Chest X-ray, PA view. Patient: 51 years old, sex M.
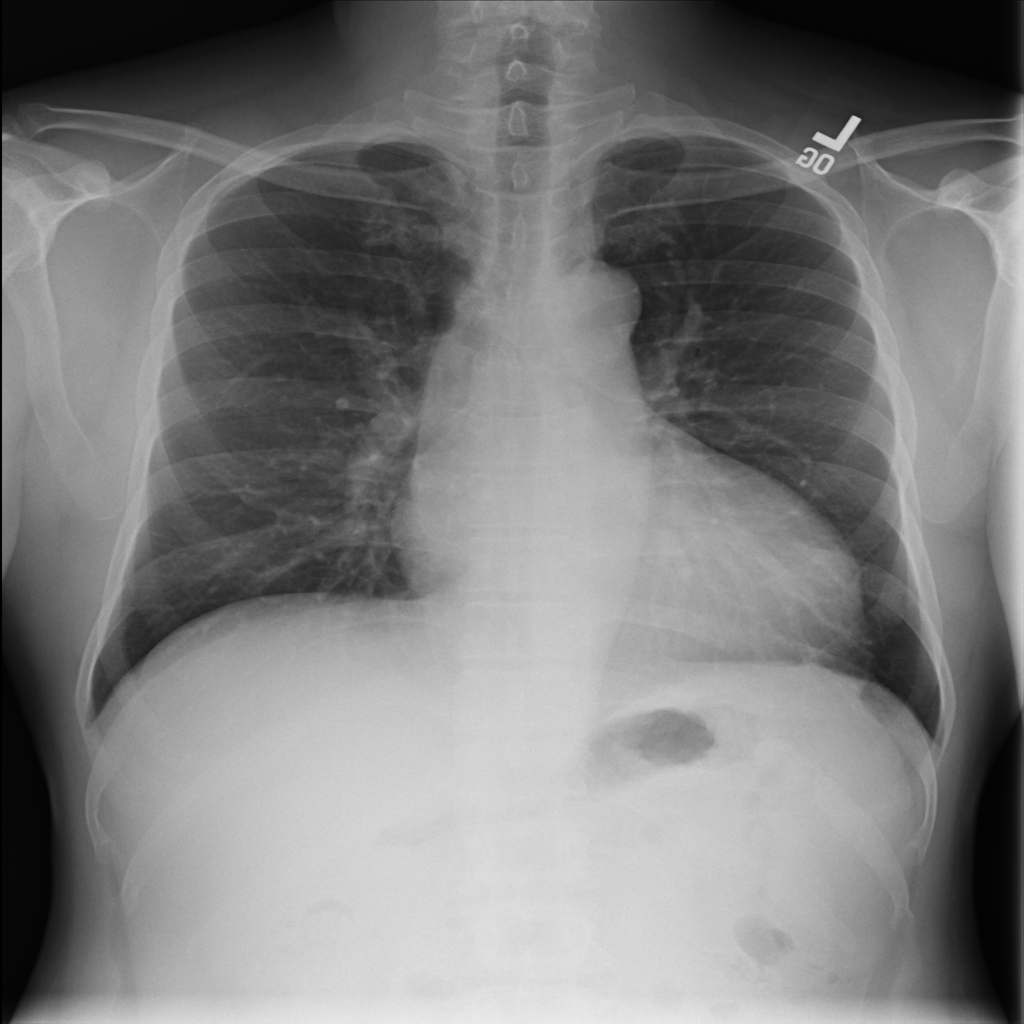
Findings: Cardiomegaly